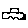
Label: car